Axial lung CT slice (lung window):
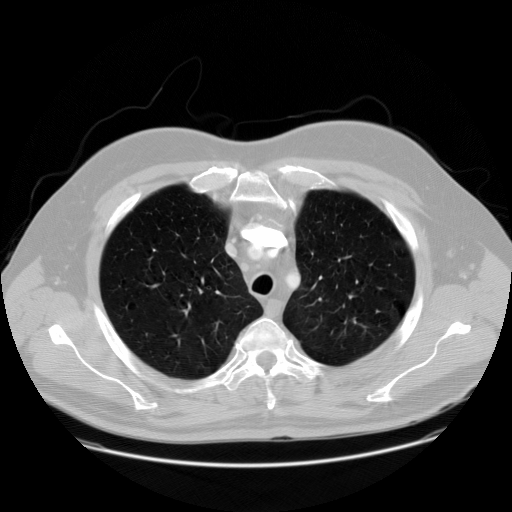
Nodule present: no